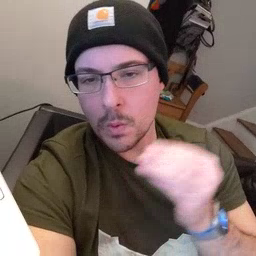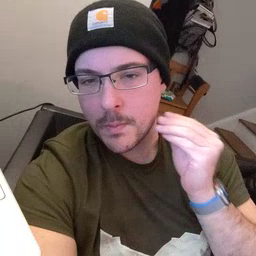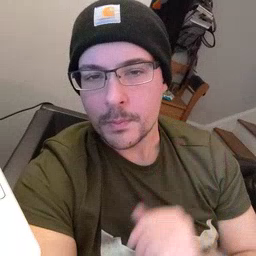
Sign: home